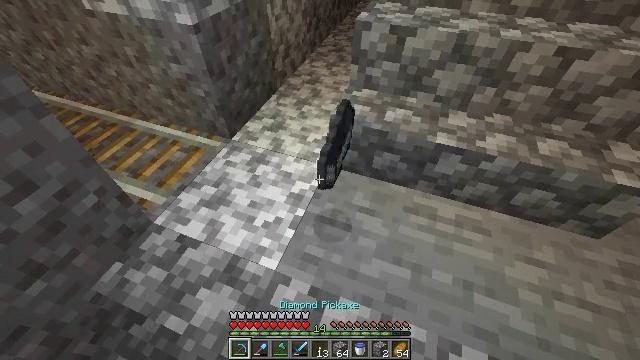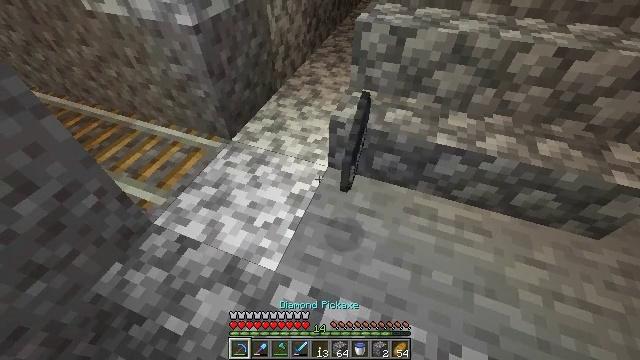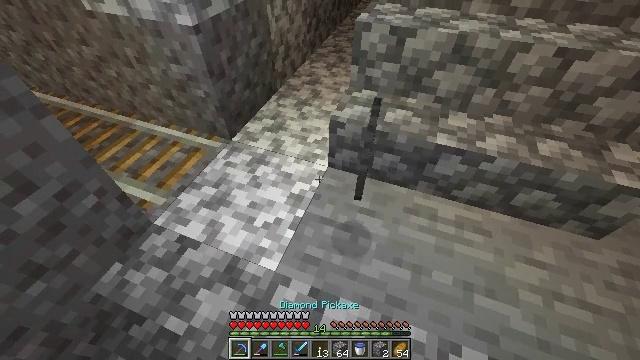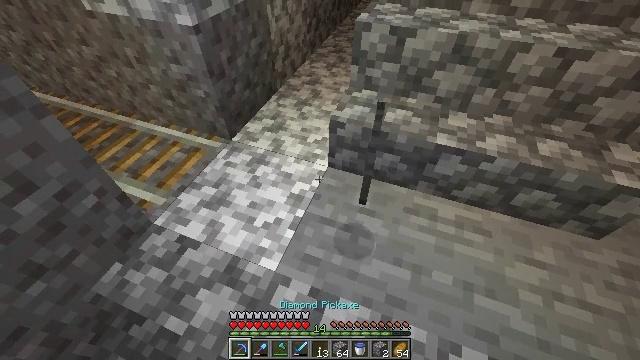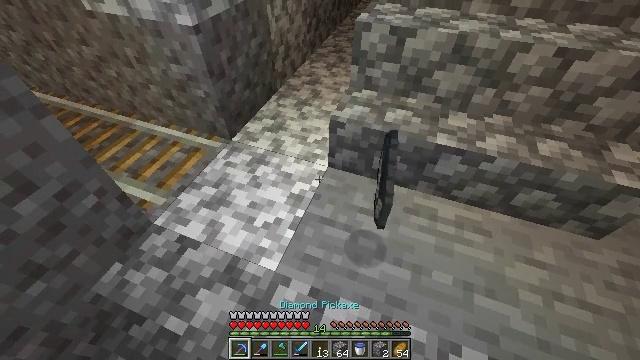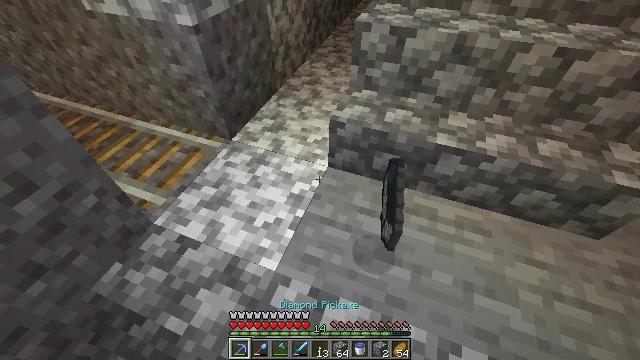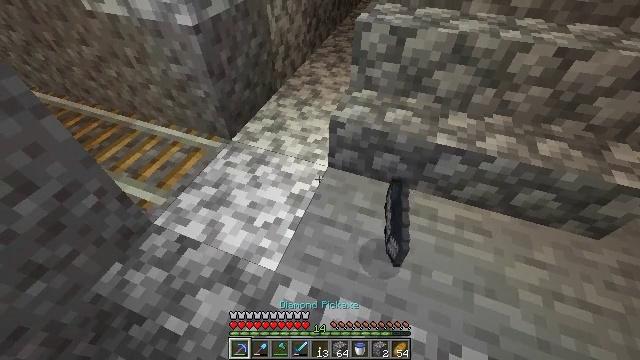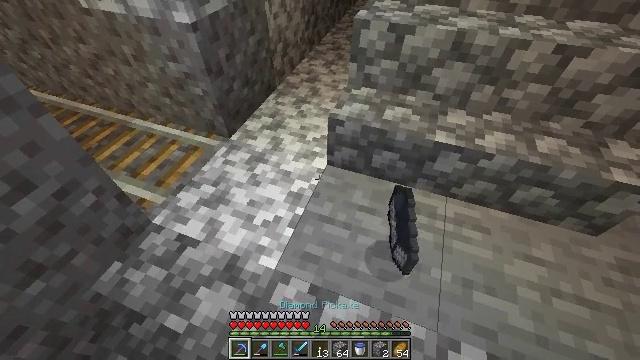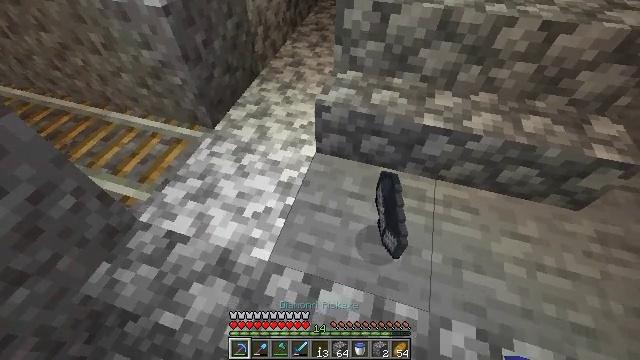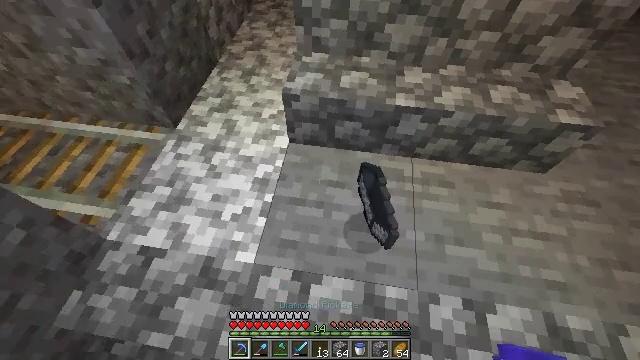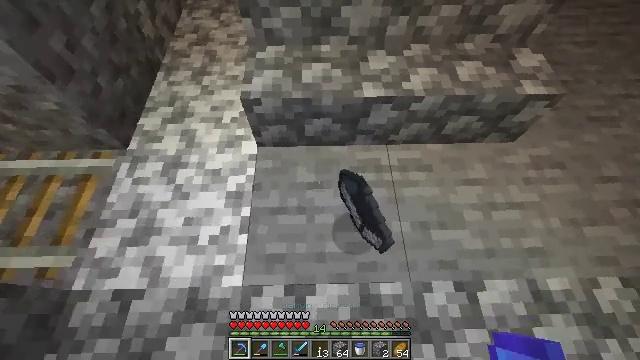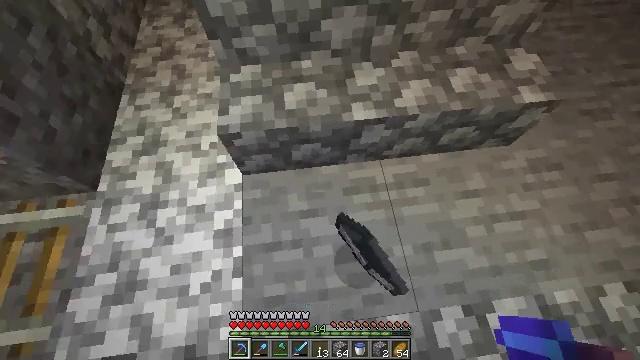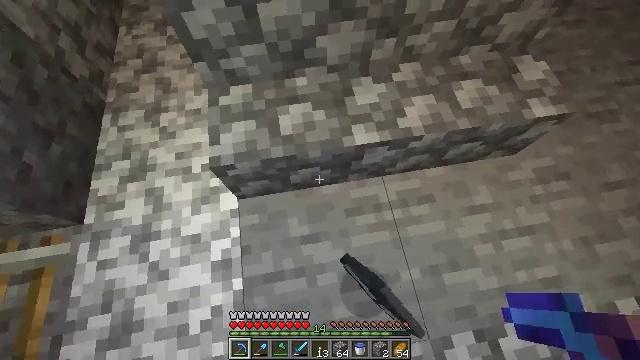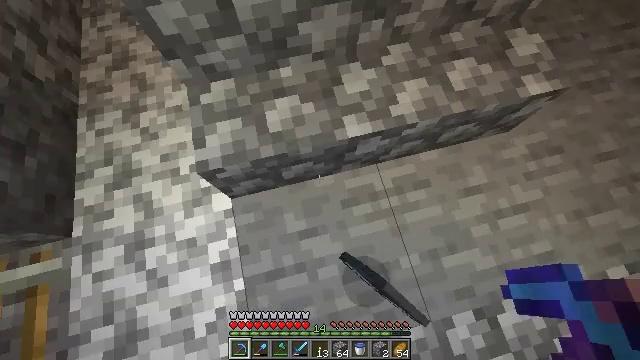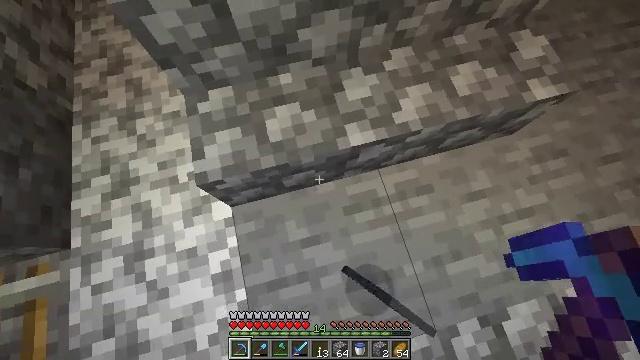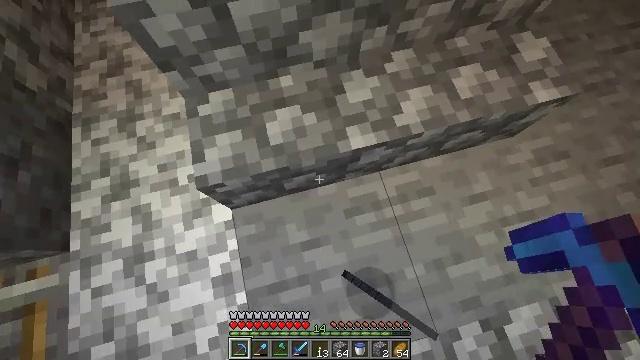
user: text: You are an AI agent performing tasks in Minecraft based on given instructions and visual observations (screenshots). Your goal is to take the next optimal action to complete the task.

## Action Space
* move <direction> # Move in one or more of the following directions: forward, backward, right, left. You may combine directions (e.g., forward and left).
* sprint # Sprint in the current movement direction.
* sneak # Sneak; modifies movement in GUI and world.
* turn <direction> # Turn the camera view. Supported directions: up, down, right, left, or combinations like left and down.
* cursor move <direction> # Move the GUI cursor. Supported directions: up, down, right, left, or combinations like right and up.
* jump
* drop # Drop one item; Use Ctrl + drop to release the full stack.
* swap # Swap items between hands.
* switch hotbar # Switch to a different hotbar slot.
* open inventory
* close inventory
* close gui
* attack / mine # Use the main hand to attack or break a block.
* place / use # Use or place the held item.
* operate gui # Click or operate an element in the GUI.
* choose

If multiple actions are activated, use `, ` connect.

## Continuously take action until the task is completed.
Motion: motion action
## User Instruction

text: Remove an iron nugget from the inventory.
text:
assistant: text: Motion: no_op
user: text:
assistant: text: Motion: no_op
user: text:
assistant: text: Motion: no_op
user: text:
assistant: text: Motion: no_op
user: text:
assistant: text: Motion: no_op
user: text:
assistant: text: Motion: no_op
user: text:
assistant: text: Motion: no_op
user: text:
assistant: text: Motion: move forward, turn right and down
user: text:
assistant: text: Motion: move forward, turn right and down
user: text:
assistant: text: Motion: move forward, turn right and down
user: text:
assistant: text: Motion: move forward, turn right and down
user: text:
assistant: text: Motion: move forward, turn right and down
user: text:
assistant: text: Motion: turn right and down
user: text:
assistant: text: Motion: no_op
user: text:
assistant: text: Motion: no_op
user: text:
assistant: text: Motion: no_op
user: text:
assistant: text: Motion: turn down
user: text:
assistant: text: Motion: turn right and down
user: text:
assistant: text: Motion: turn right and down
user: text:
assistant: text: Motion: turn down
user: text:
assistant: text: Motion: no_op
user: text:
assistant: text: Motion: no_op
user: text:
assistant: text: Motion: turn left and up
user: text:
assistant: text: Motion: turn left and up
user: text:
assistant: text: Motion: turn left and up
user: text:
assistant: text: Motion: turn left and up
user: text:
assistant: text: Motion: turn left and up
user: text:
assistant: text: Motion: turn left and up
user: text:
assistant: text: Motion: turn left
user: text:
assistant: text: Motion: turn left and up